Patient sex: M
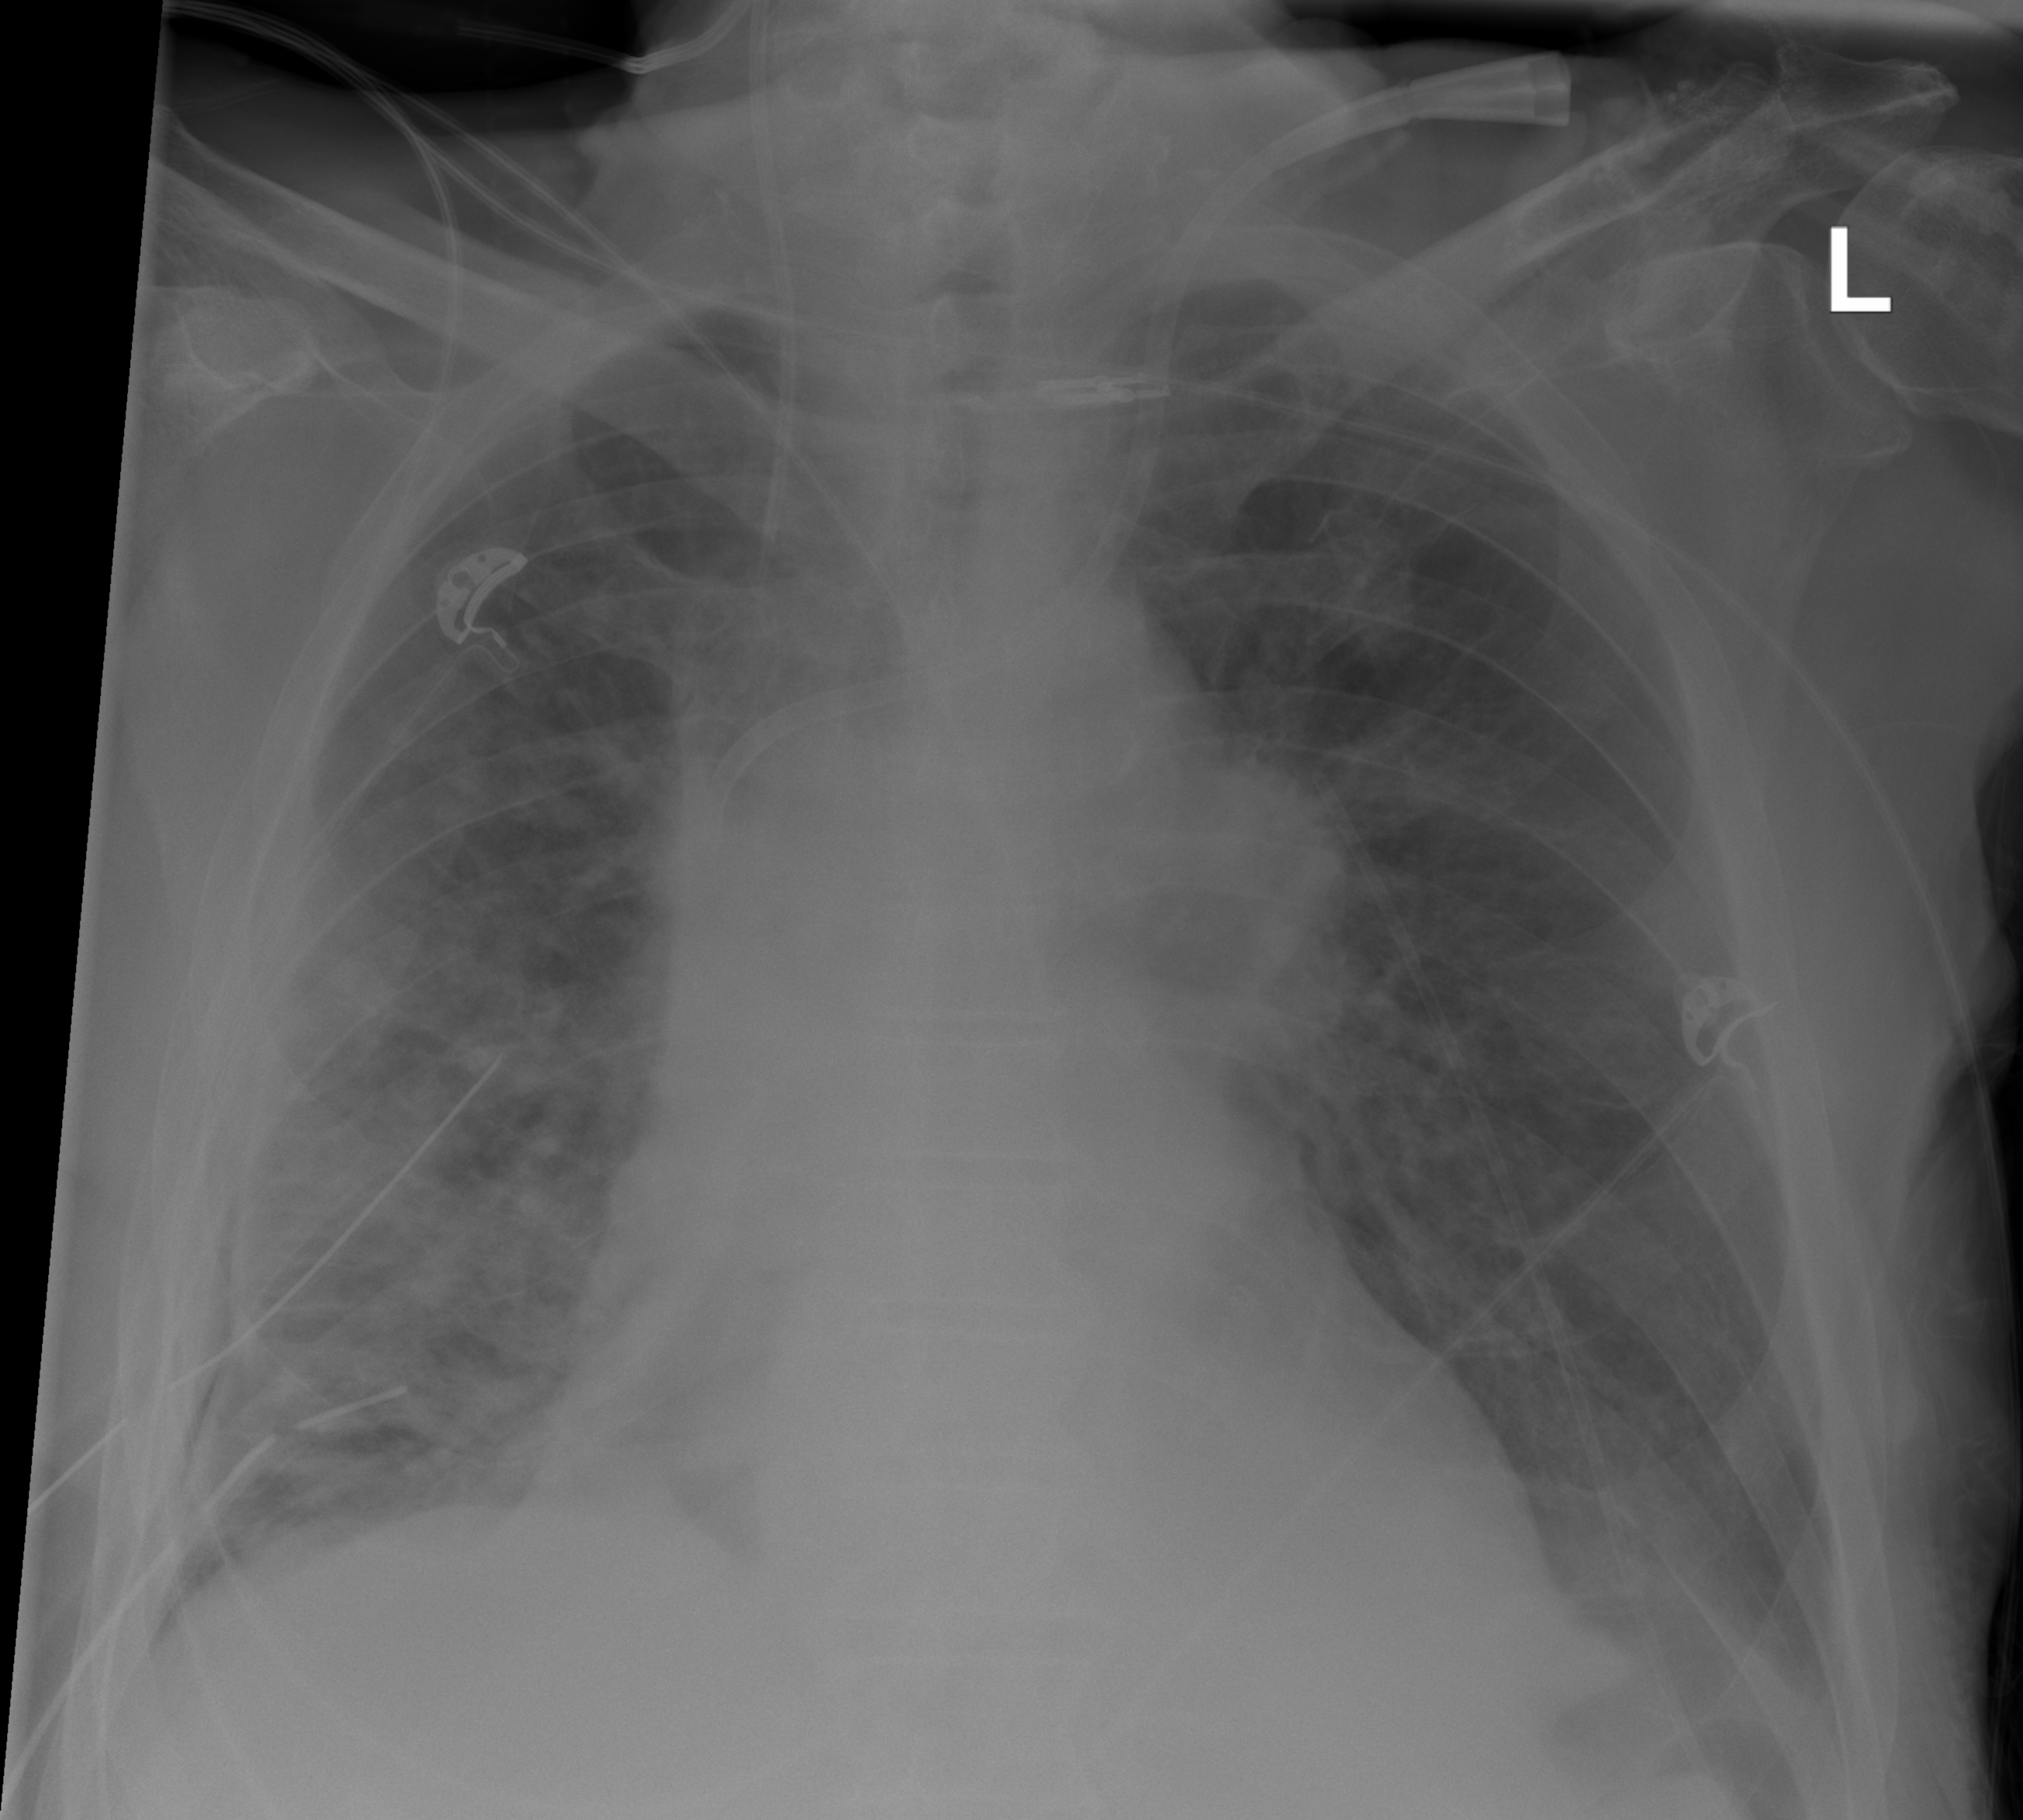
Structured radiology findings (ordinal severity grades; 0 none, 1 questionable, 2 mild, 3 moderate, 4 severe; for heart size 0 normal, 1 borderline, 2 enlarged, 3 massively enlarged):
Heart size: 2
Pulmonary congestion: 0
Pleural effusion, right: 1
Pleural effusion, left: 1
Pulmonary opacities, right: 2
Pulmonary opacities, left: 0
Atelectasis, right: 2
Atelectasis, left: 1